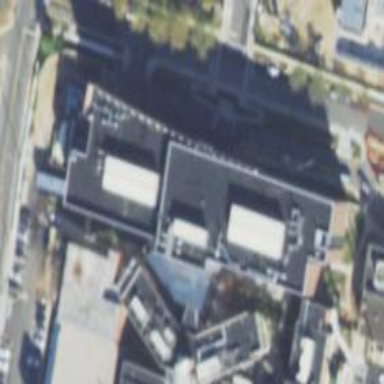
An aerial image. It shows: Hospital building.